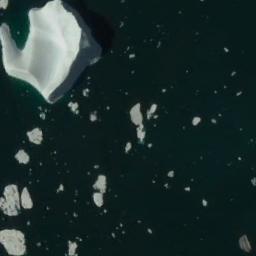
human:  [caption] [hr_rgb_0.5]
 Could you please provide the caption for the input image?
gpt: A large piece of ice and many small pieces of ice around it are scattered on the deep blue sea .

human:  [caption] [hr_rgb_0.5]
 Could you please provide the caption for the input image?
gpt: An ice hummock and several small pieces of sea ice float in the deep blue sea .

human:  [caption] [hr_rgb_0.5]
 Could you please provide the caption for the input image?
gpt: There is a big ice and many small ice on the deep green sea .

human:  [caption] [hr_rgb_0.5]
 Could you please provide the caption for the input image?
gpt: The sea is surrounded by sea ice .

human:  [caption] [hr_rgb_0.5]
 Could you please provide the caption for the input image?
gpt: There are some small pieces of sea ice and a larger one .